Question: Alright, so I have a working program that makes golden ratio rectangles based on a length or width given.

This probably isn't a good practice, but I wrote a in the extensions class.
'''
case 1: //Length
l1.Text = value.ToString().Slice(0, 4);
l2.Text = value.ToString().Slice(0, 4);
h1.Text = (value/phi).ToString().Slice(0, 4);
h2.Text = (value/phi).ToString().Slice(0, 4);
break;
case 2: //Width
l1.Text = (value * phi).ToString().Slice(0, 4);
l2.Text = (value * phi).ToString().Slice(0, 4);
h1.Text = value.ToString().Slice(0, 4);
h2.Text = value.ToString().Slice(0, 4);
break;
'''
Depending on the radiobutton, it finds the length or with based on what you provide. The problem is that with the strings all sliced to 1-4 characters, a number can be shown as
'''
"161."
'''
(with the period) in the textbox. Is there a way to make it so that only if it ends with a period that the period is removed? Thanks.
P.S. Here's the slice function for reference:
'''
public static class Extensions
{
public static string Slice(this string source, int start, int end)
{
if (end < 0) // Keep this for negative end support
{
end = source.Length + end;
}
int len = end - start; // Calculate length
try
{
return source.Substring(start, len); // Return Substring of length
}
catch (Exception)
{
try
{
return source.Substring(start, len - 1); // Return Substring of length
}
catch (Exception)
{
try
{
return source.Substring(start, len - 2); // Return Substring of length
}
catch (Exception)
{
return source.Substring(start, len - 3); // Return Substring of length
}
}
}
}
}
'''
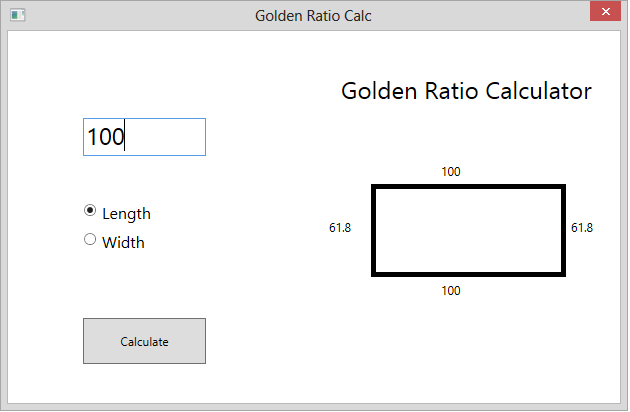
Answer: Why are you using this strange Slice() function? Wouldn't it be enough to use String.Format with a special <URL>? For example instead of writing
'''
h1.Text = (value/phi).ToString().Slice(0, 4);
'''
just write:
'''
h1.Text = String.Format("{0:0.0}", value/phi);
'''
...and so on?